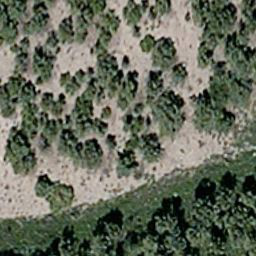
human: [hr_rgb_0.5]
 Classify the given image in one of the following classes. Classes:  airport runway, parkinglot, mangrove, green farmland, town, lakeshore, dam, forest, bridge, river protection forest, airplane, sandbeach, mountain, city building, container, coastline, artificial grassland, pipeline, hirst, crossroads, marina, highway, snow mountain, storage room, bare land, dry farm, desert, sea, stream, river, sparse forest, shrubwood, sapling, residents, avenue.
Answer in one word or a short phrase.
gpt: sparse forest